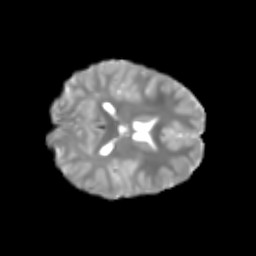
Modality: T2w
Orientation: axial
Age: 6
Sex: male
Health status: healthy